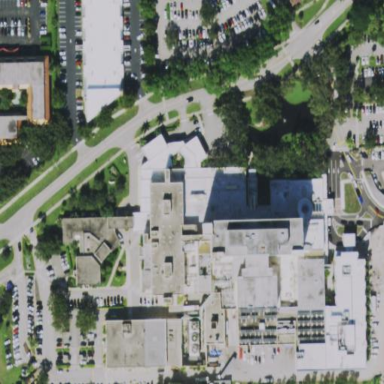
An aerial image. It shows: Healthcare facility identified as hospital.